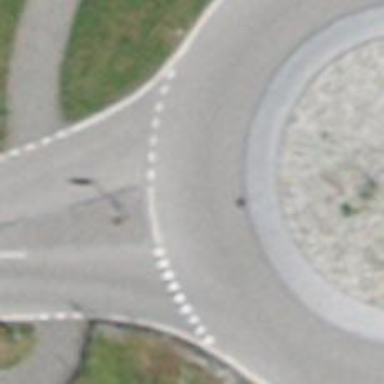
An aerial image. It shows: Primary highway with asphalt surface leading to roundabout.